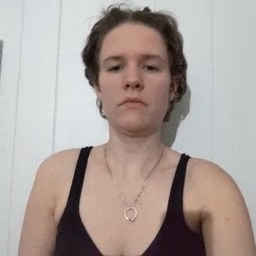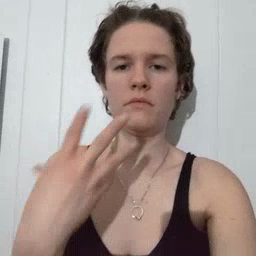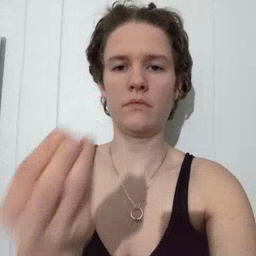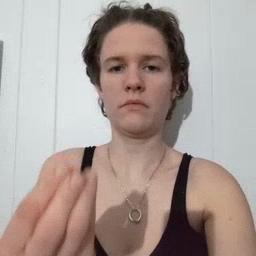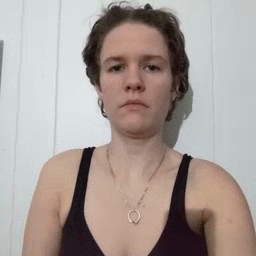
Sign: go